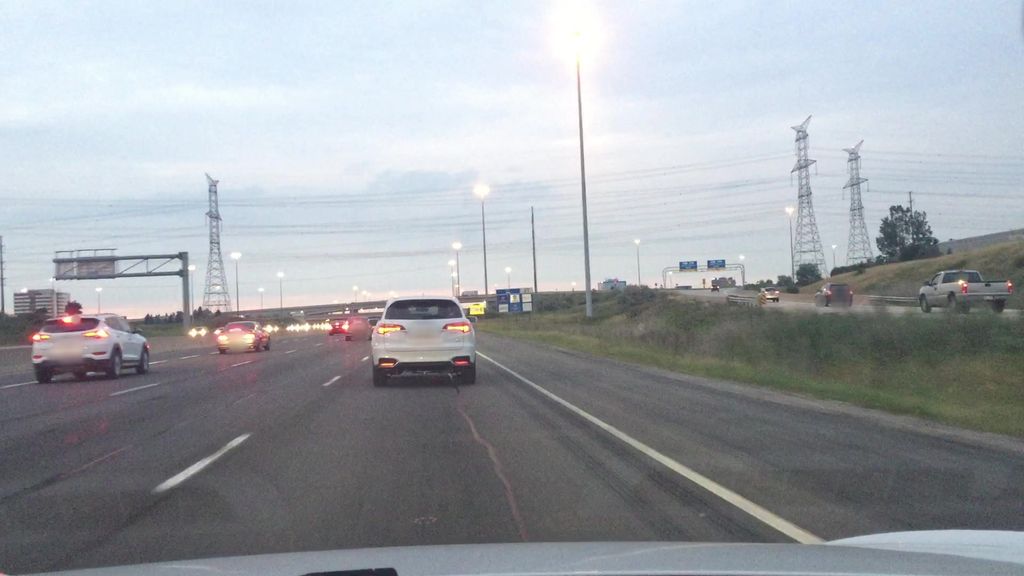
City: toronto